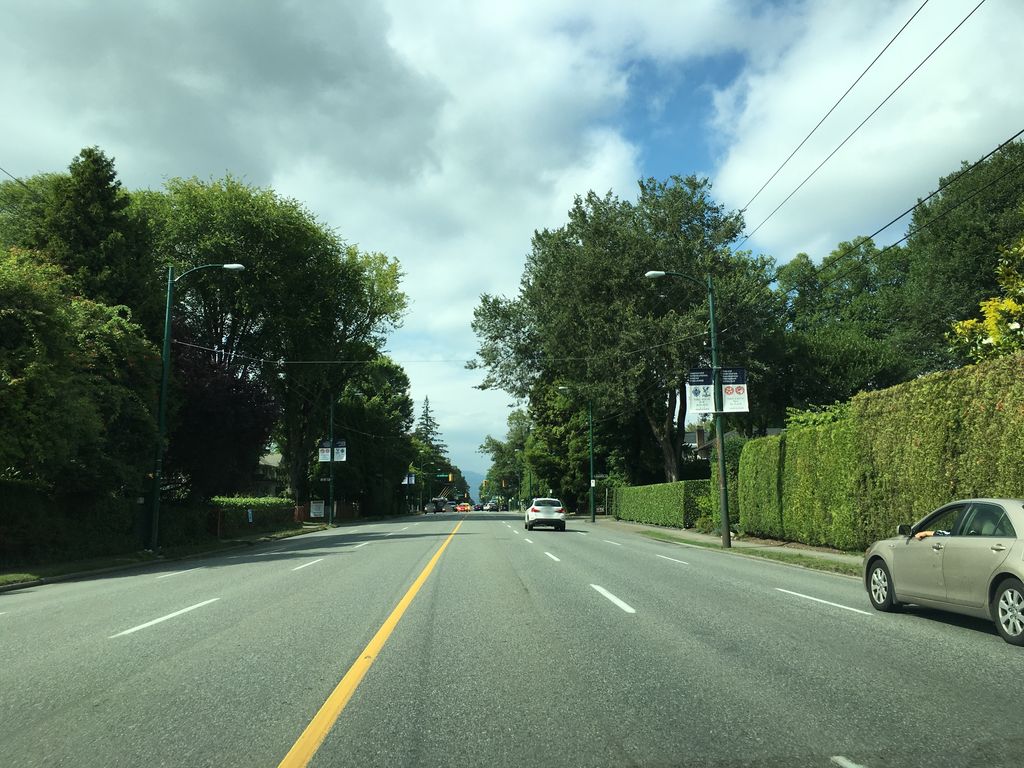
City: vancouver